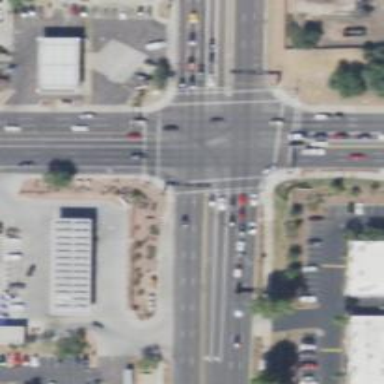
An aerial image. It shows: Crossing with line markings on the road.